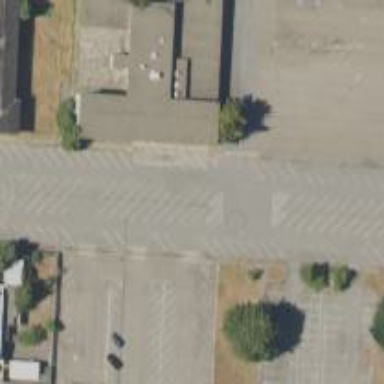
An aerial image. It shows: Unoccupied building.